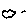
Label: cloud